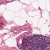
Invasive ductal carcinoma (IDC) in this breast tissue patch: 0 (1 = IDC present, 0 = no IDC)